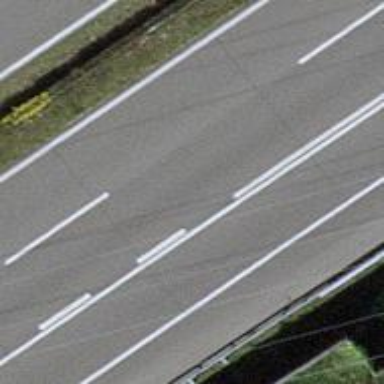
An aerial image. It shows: Motorway.